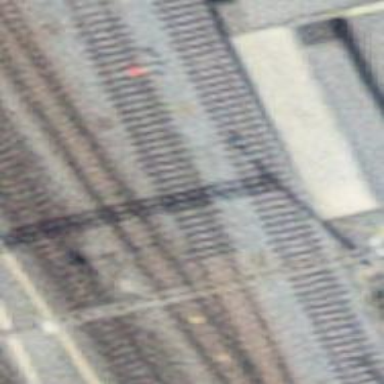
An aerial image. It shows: Single-track electrified railway spur with contact line for service.